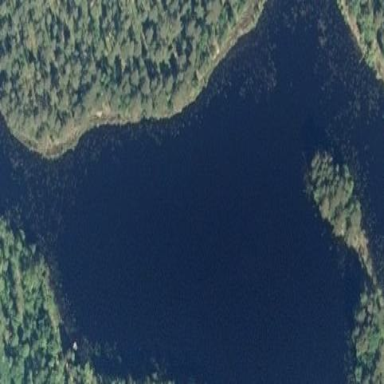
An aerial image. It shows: Beautiful lake surrounded by nature.